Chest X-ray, AP view. Patient: 69 years old, sex M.
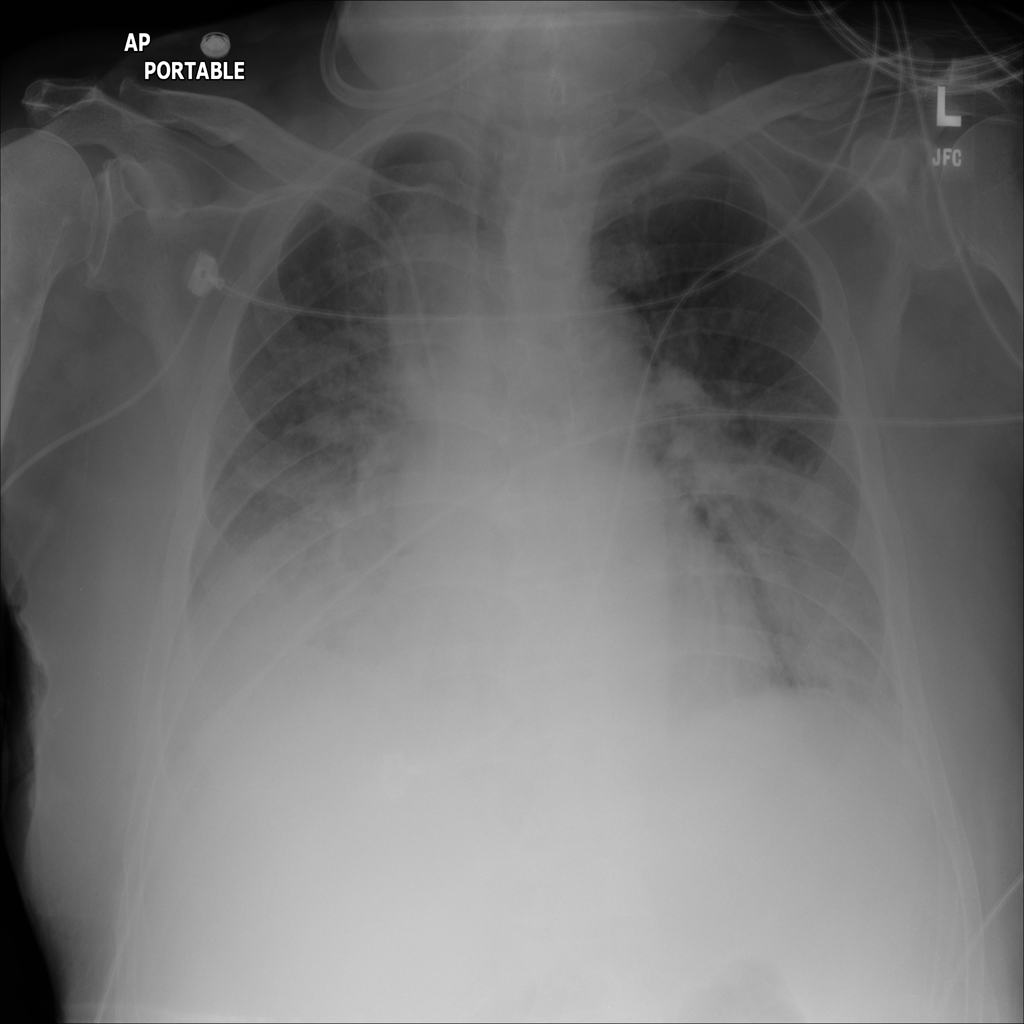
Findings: Infiltration